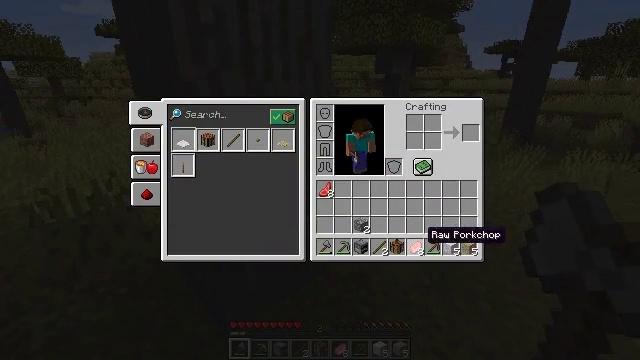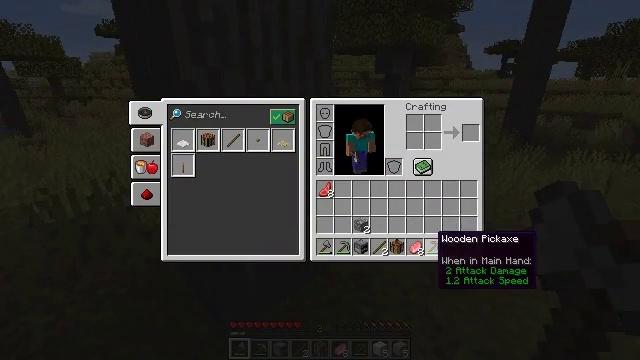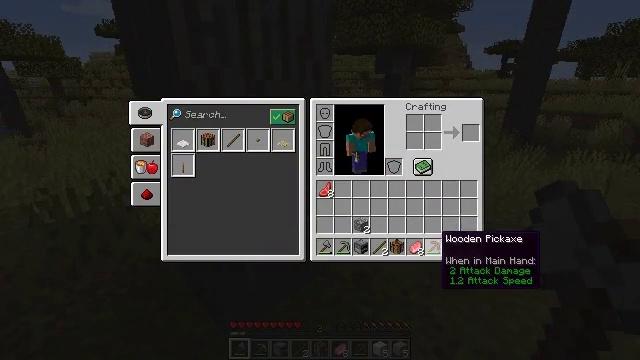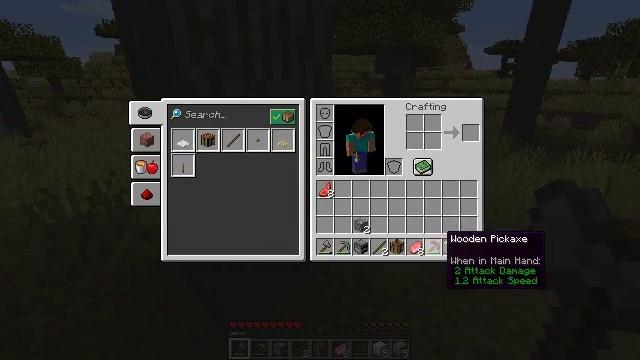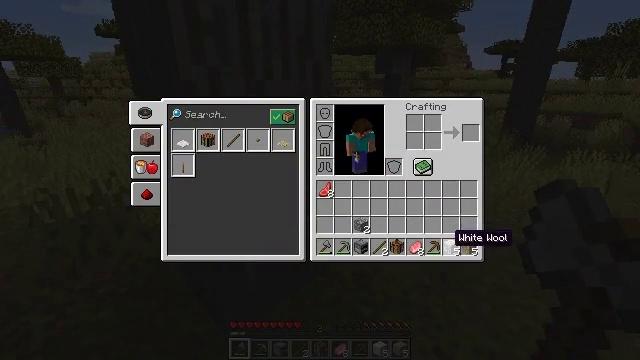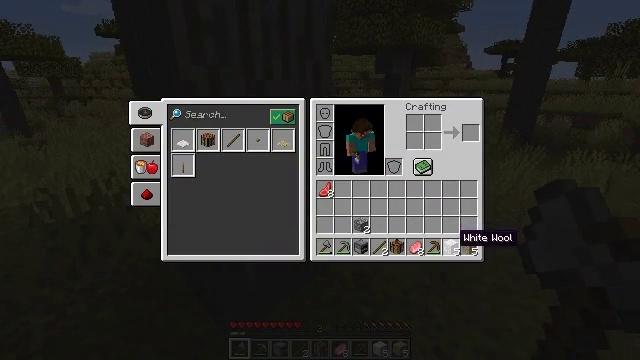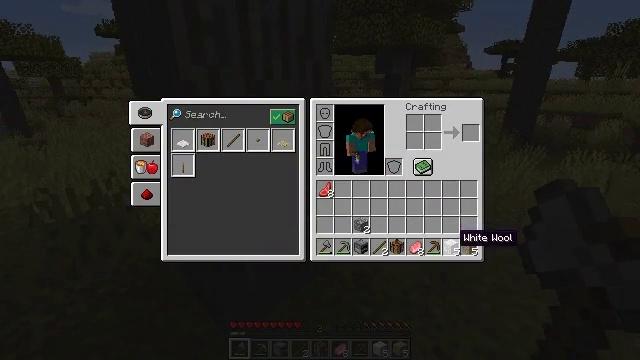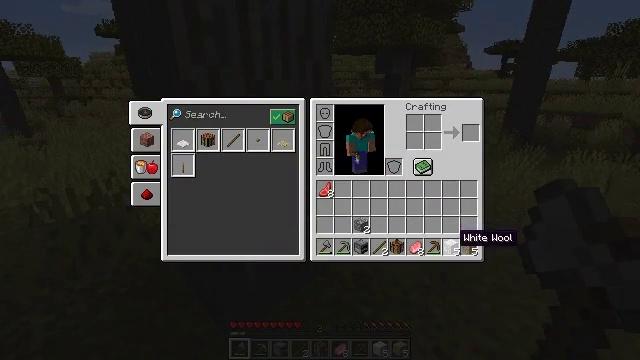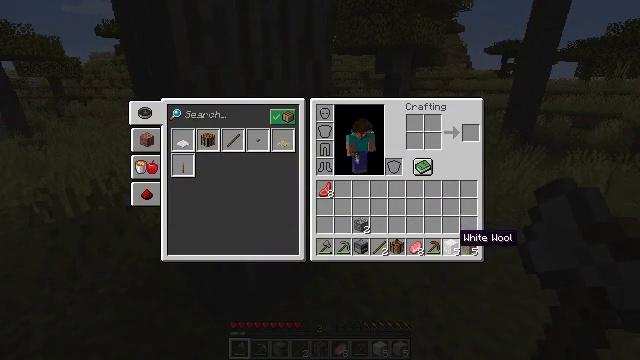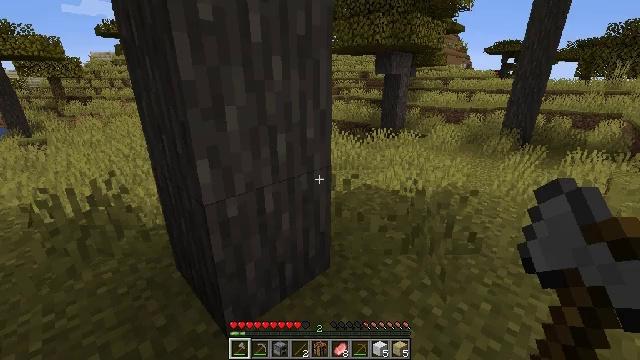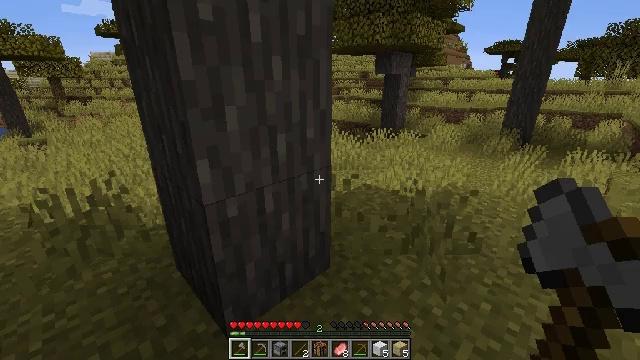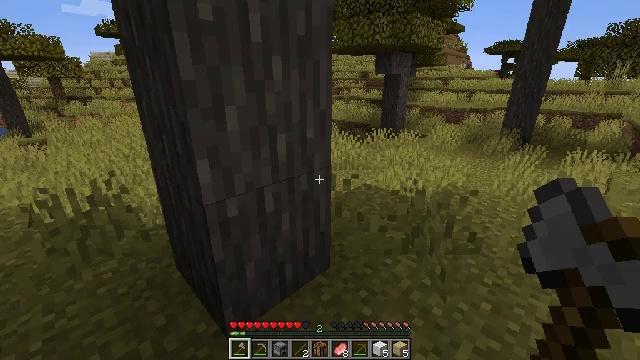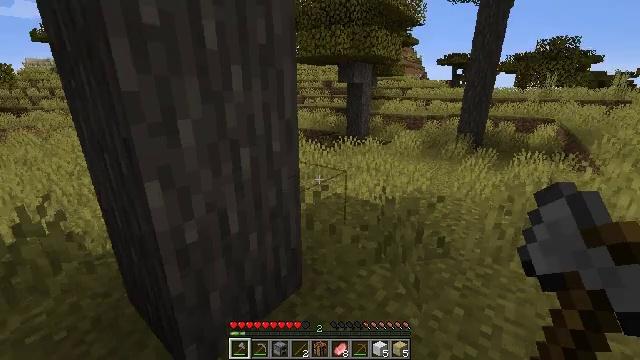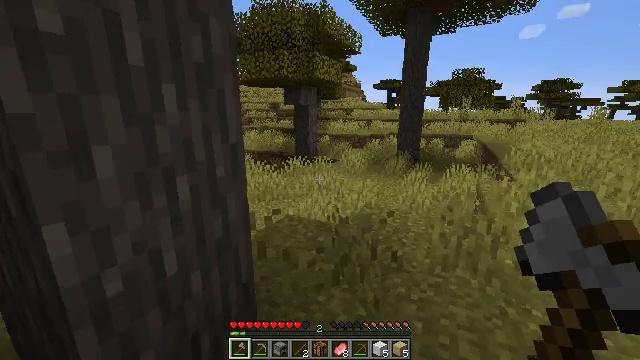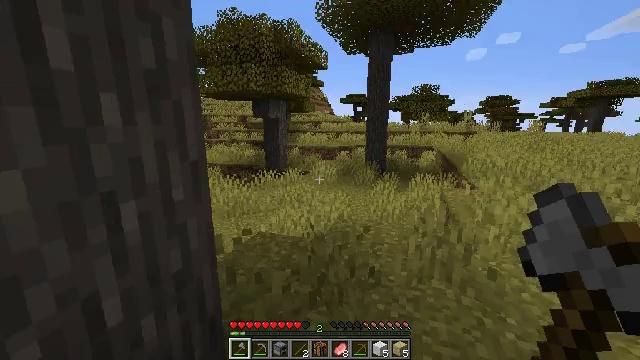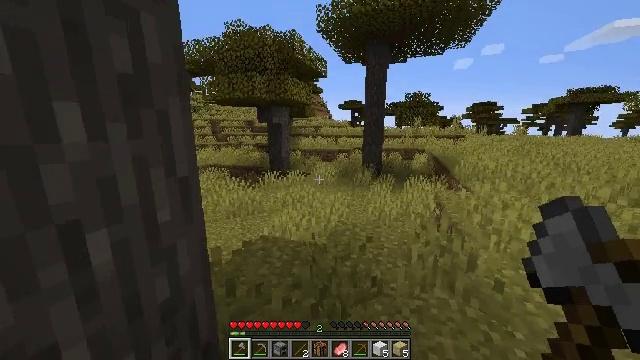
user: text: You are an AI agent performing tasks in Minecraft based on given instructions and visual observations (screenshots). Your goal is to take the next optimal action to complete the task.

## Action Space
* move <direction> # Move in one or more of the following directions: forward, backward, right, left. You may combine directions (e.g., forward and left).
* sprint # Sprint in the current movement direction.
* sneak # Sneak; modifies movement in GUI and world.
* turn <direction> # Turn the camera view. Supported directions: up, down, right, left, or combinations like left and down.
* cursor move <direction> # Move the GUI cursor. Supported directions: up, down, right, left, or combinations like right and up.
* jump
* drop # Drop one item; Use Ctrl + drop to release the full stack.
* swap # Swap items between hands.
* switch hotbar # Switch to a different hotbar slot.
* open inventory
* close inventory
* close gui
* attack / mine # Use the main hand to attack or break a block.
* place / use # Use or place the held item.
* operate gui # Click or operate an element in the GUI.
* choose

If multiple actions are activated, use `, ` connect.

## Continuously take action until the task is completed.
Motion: motion action
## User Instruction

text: Kill mobs.
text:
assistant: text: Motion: cursor move right
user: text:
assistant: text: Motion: no_op
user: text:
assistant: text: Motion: no_op
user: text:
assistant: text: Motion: cursor move right
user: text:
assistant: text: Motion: no_op
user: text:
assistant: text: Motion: no_op
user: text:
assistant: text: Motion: no_op
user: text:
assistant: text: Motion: no_op
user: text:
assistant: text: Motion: close inventory
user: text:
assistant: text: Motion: close inventory
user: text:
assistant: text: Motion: close inventory
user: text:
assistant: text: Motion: move forward, turn right and up
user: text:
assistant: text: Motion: move forward, sprint, turn right and up
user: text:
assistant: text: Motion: move forward, sprint, turn right and up
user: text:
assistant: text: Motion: move forward, sprint
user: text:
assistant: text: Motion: move forward, sprint
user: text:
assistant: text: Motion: move forward, sprint
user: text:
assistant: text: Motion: move forward, sprint
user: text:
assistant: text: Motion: move forward, sprint
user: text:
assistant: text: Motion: move forward, sprint, jump
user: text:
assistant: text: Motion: move forward, sprint, turn left, jump
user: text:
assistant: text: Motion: move forward, sprint, turn left, jump
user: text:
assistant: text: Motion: move forward, sprint, turn left, jump
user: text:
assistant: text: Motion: move forward, sprint, turn left, jump
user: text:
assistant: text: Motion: move forward, sprint, jump
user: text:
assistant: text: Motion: move forward, sprint, jump
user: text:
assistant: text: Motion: move forward, sprint, jump
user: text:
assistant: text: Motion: move forward, sprint, jump
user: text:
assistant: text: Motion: move forward, sprint, jump
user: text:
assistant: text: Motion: move forward, sprint, jump